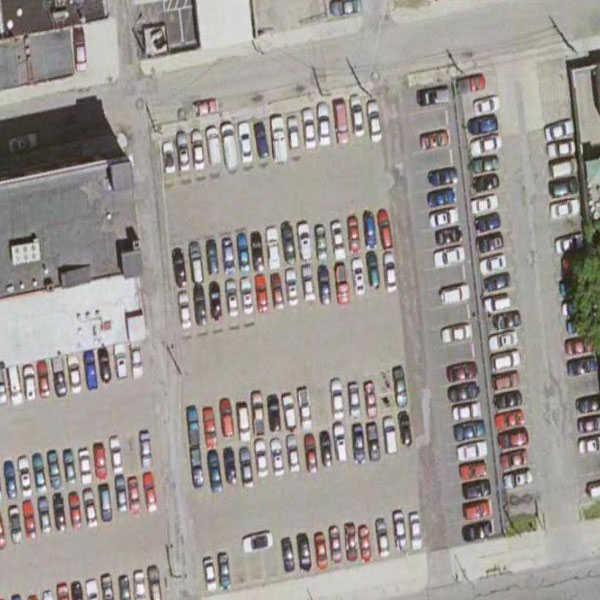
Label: Parking